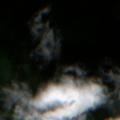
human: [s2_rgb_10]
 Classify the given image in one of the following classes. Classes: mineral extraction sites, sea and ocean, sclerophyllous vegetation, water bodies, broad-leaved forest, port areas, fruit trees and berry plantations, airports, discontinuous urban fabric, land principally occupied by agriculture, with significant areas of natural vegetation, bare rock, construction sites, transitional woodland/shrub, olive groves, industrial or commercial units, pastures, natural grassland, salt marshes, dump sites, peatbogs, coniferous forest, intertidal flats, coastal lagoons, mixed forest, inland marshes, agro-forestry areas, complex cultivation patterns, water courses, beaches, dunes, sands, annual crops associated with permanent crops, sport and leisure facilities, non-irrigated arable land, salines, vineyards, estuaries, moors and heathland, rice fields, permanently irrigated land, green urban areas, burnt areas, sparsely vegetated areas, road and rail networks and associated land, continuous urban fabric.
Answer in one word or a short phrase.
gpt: coniferous forest, mixed forest